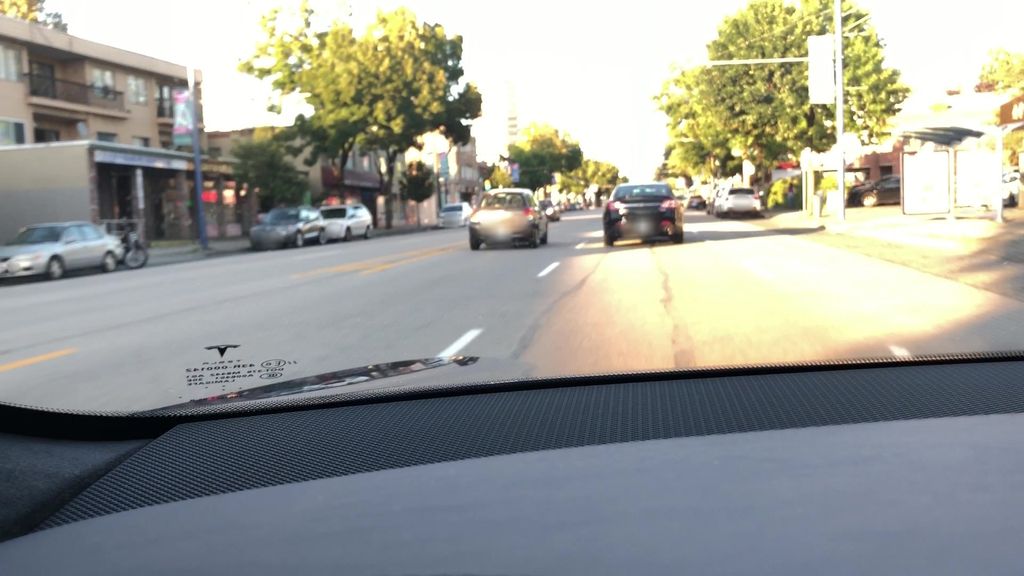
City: vancouver